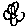
Label: flower